Interaction volume radius: 10 \u00c5
Interaction volume height: 35 \u00c5
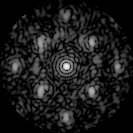
Disorder parameter: 0.4383